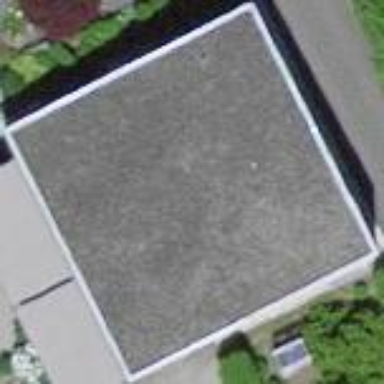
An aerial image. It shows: Detached building.